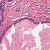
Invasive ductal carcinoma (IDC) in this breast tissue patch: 0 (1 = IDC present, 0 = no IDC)